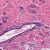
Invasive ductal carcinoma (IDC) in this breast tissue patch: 0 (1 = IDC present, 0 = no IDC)